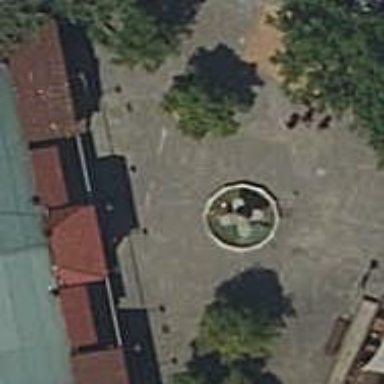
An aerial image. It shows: Beautiful fountain.